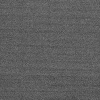
Atmospheric dust classification: dusty